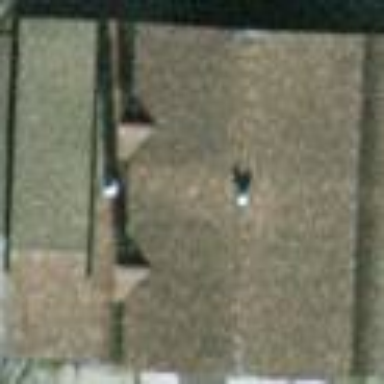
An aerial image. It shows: Detached building with gambrel roof design.